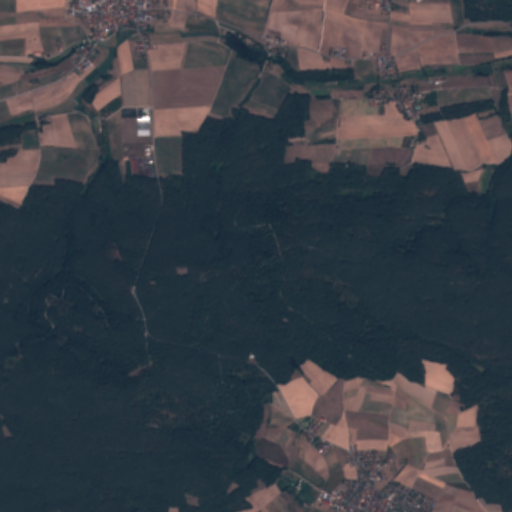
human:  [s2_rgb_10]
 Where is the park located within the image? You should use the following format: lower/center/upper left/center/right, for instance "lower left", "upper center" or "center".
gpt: The park is located in the lower right of the image.
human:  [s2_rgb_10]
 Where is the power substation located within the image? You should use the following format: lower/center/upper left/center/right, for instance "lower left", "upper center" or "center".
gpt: The power substation is located in the upper left of the image.
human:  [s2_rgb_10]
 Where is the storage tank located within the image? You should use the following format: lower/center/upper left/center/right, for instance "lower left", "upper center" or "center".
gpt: The storage tank is located in the lower center of the image.
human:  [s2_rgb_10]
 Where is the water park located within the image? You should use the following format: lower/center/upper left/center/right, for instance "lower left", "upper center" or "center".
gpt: The water park is located in the upper left of the image.
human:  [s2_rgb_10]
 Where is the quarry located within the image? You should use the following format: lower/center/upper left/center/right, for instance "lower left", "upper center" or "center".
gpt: There is no quarry in the image.